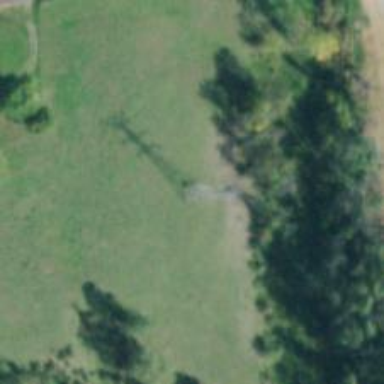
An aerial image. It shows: Lattice structure tower used for power distribution.